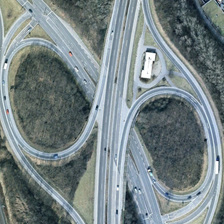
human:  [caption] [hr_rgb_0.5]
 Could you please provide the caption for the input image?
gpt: some cars are on a viaduct with two circles with many trees .

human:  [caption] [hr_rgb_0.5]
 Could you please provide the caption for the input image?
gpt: some cars are on a viaduct with two circles with many trees .

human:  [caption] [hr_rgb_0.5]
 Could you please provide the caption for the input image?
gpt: some cars are on a viaduct with two circles with many trees .

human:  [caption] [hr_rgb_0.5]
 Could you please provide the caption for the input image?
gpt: some cars are on a viaduct with two circles with many trees .

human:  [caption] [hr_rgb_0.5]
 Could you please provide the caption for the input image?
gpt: some cars are on a viaduct with two circles with many trees .